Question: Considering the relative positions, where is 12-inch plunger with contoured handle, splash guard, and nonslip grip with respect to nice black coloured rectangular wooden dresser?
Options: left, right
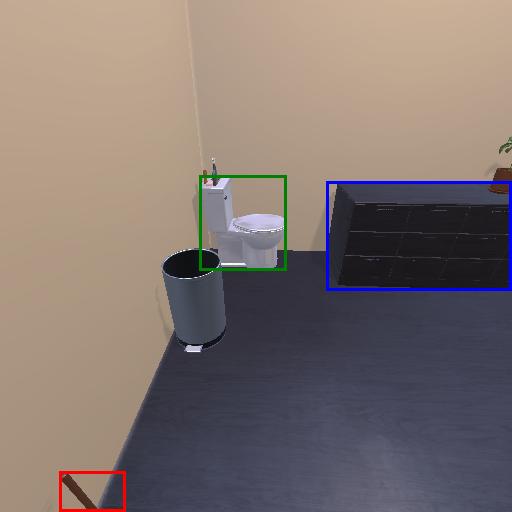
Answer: left